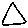
Label: triangle